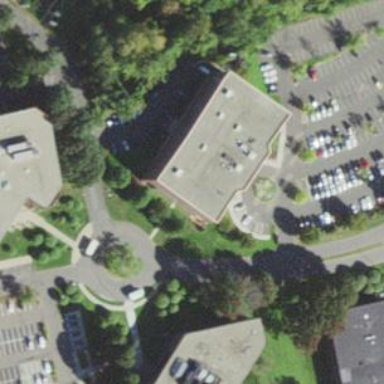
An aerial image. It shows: Office building.